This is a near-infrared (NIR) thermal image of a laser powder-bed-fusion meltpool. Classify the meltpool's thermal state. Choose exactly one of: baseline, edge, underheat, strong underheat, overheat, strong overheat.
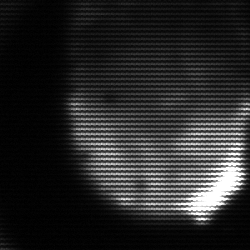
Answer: edge